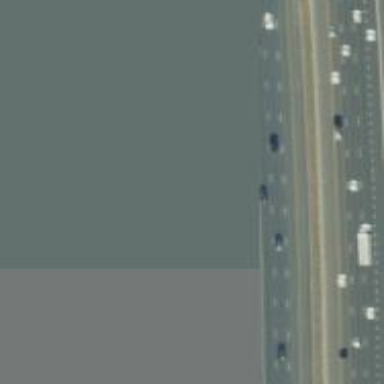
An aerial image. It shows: Motorway junction.